Question: I am developing an application using alertdialog. When my app starts i noticed that the user can my alertdialog...

if someone click outside of my alertdialog then dialog will disappear... I want to lock my alertdialog, so the user will be forced to choose!
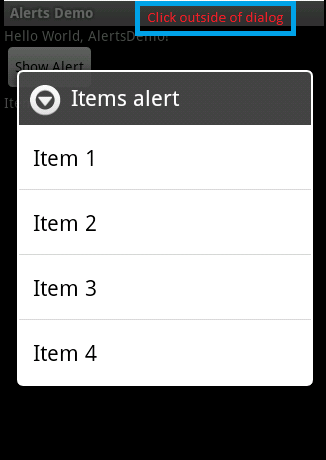
Answer: Apply
setCancelable(false)
to your AlertDialog.Builder instance.